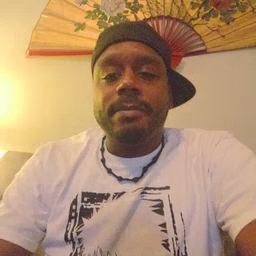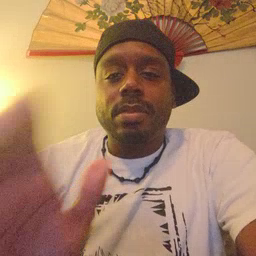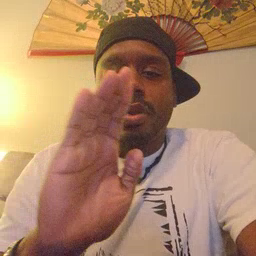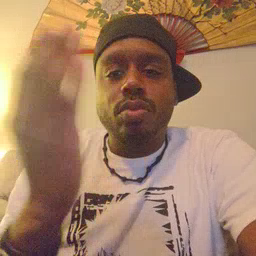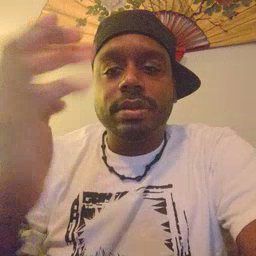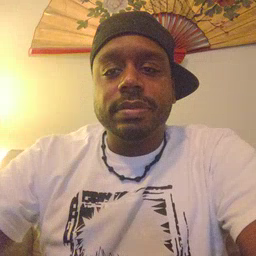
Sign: open